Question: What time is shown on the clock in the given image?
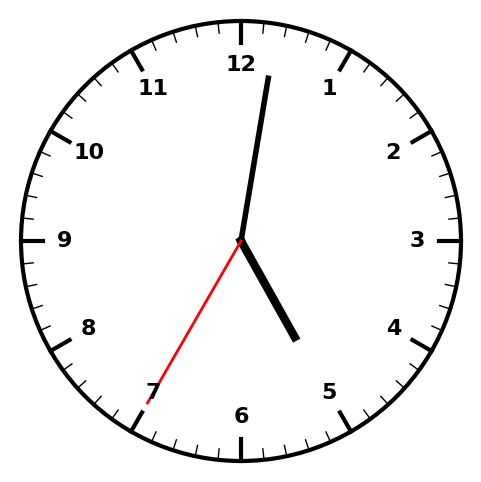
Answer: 05:01:35